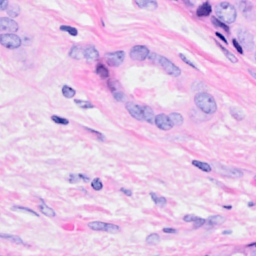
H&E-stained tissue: Breast